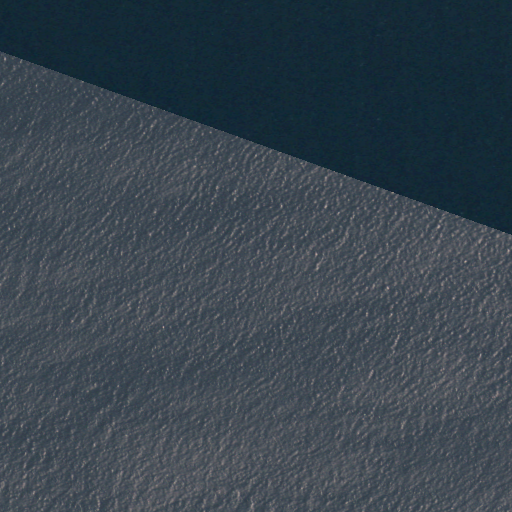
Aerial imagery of island in Washington named Island Number 18 (historical) containing only open water